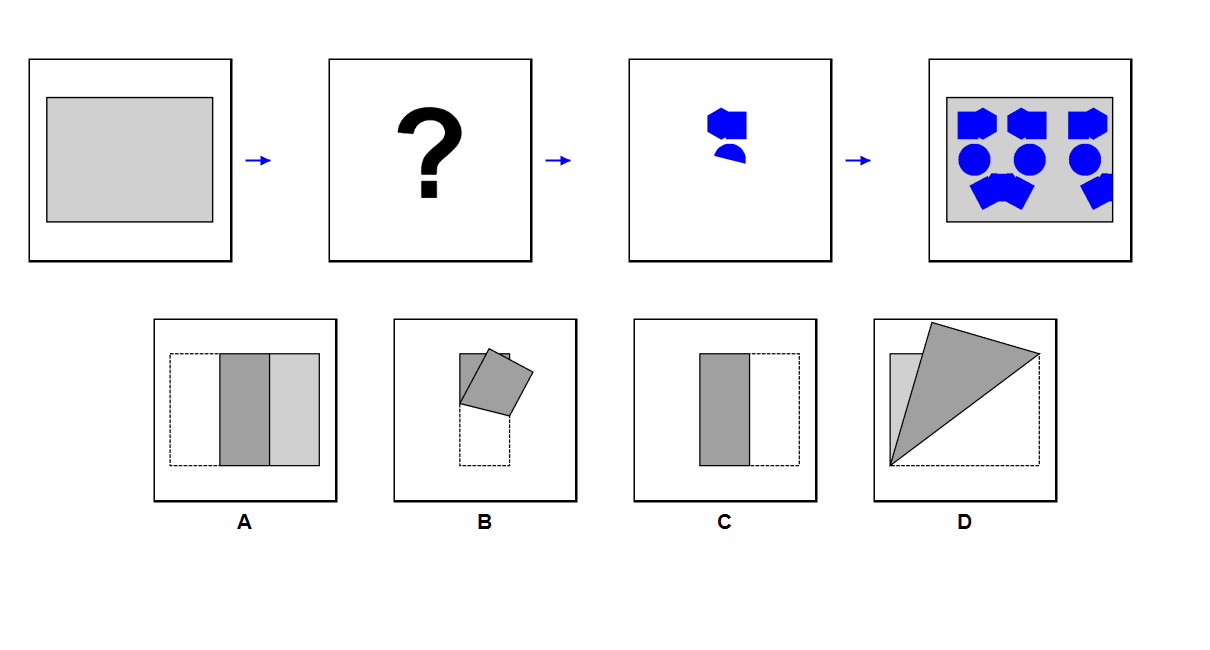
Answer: D